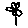
Label: flower